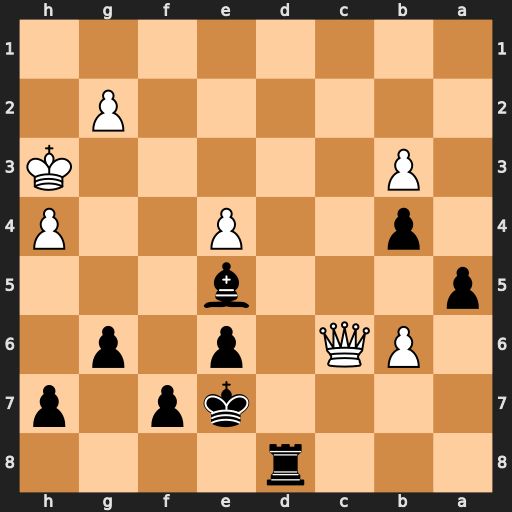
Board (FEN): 3r4/4kp1p/1PQ1p1p1/p3b3/1p2P2P/1P5K/6P1/8
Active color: b
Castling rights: -
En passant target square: -
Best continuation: Rd3+ g3 Rxg3+ Kh2 Rc3+